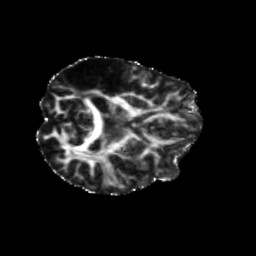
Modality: FA
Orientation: axial
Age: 46
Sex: female
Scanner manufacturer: siemens
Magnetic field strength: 3 T
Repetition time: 5.25 s
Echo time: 0.08 s